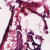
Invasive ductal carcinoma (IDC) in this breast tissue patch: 0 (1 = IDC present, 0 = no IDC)